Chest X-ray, AP view. Patient: 28 years old, sex M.
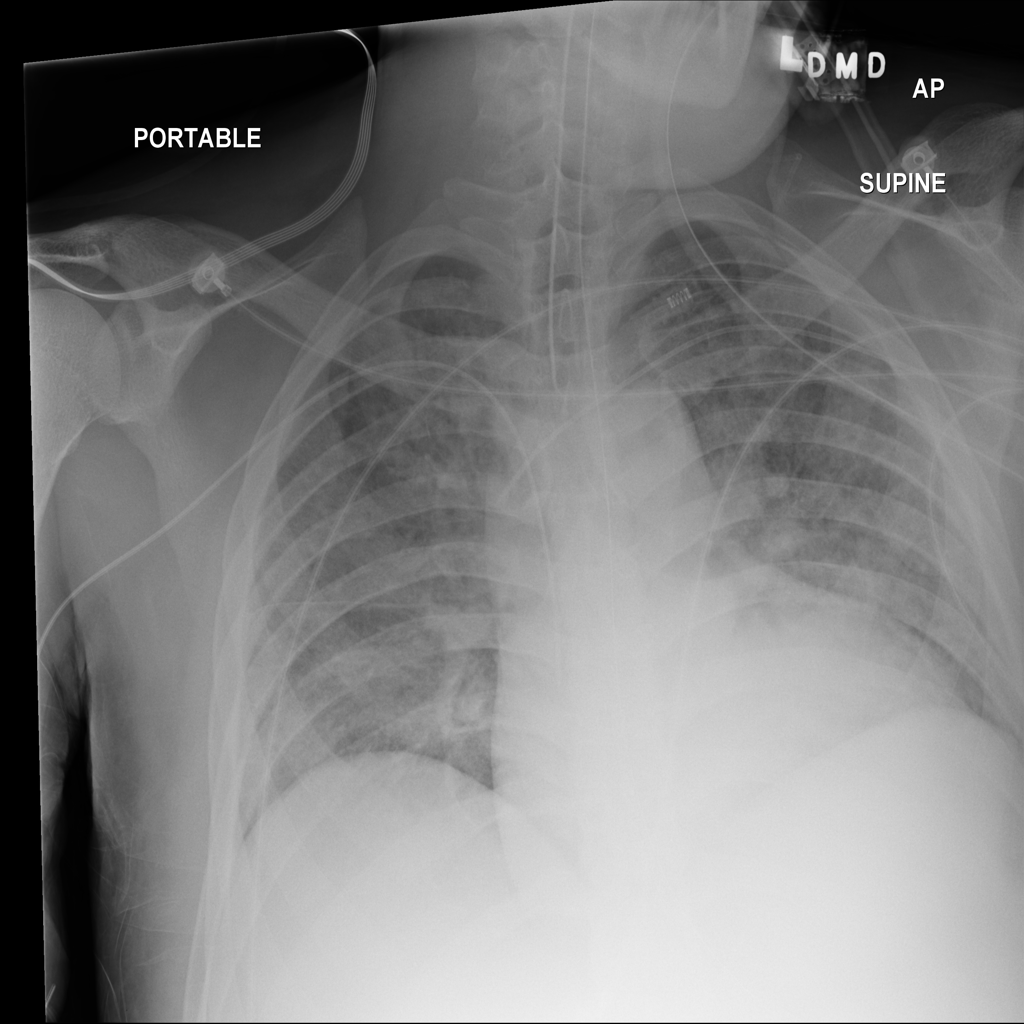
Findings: No Finding